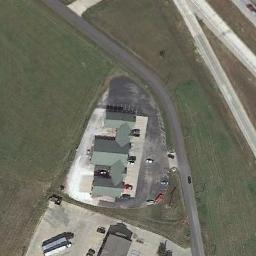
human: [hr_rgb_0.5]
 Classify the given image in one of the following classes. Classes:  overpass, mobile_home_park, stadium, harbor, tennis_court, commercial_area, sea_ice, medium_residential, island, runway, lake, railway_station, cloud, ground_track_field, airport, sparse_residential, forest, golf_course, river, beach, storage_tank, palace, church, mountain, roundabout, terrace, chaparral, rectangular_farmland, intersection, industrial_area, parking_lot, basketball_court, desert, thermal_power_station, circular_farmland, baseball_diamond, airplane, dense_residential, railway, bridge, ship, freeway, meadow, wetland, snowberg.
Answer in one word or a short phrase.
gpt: sparse_residential